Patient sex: F
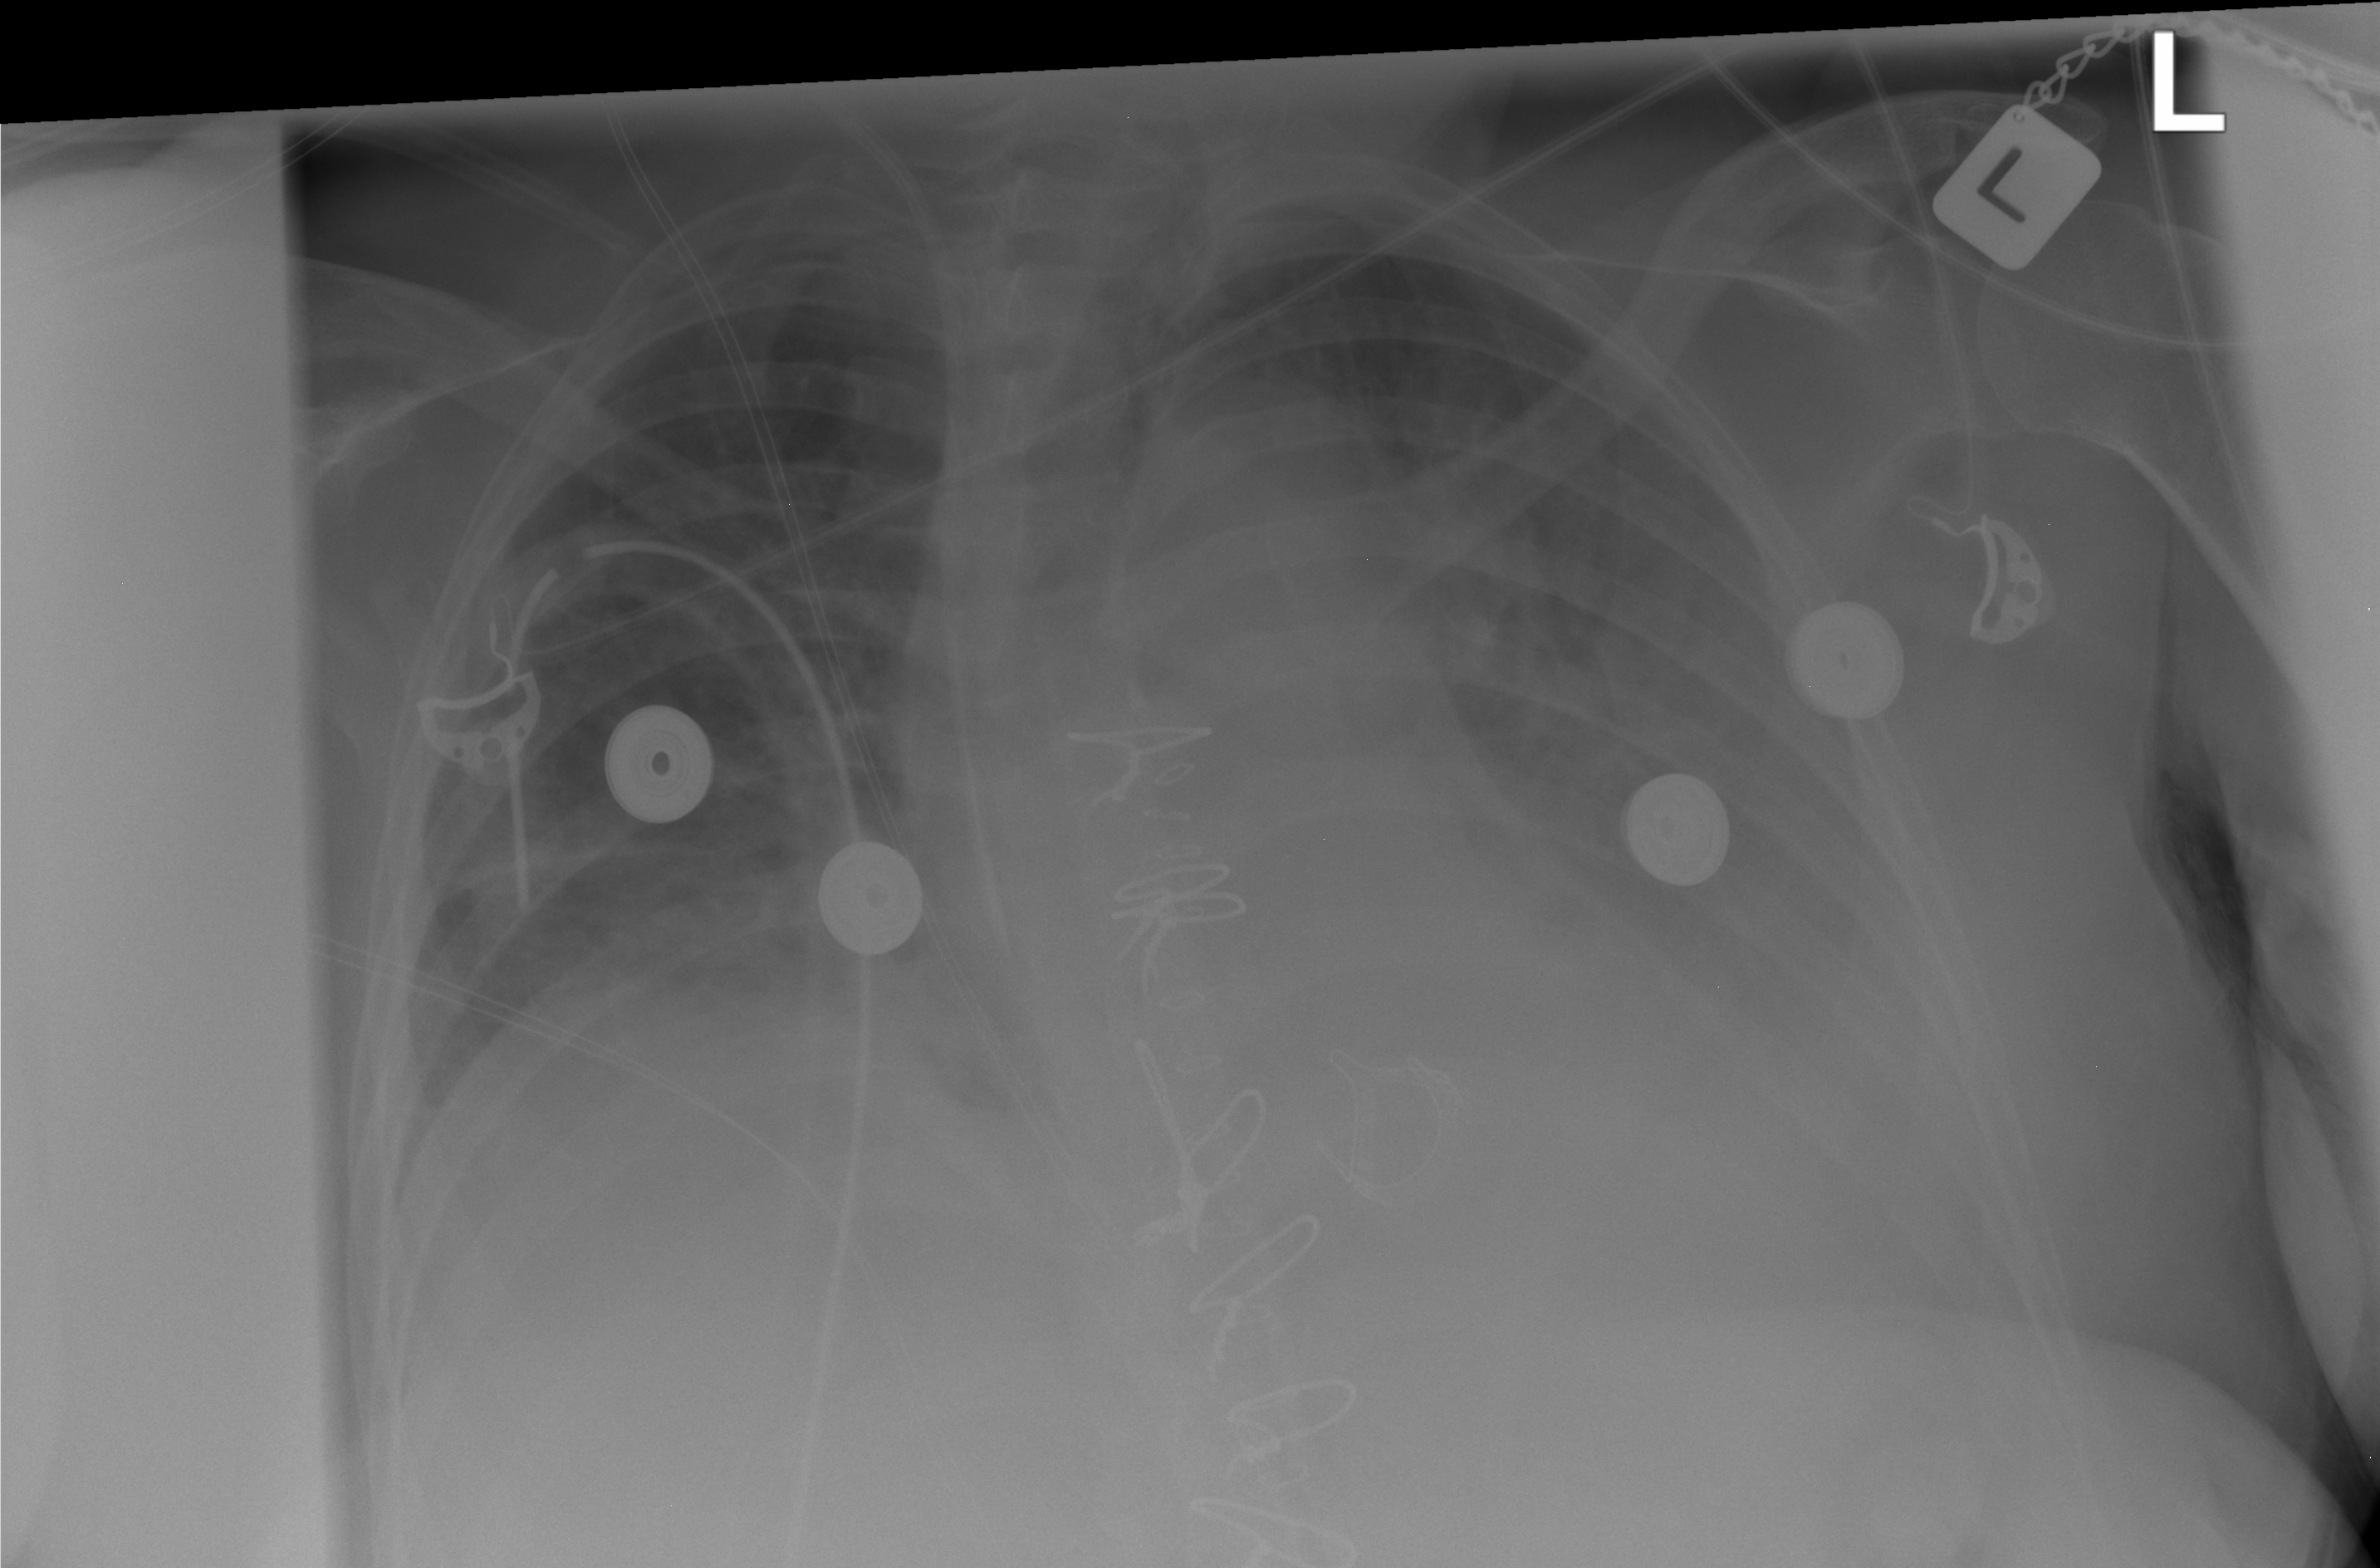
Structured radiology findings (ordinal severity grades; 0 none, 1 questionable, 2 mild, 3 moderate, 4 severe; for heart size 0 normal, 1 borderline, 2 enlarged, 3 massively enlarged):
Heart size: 0
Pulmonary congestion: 0
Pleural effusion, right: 0
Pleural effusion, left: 1
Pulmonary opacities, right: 0
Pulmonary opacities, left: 0
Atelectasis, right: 2
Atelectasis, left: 2